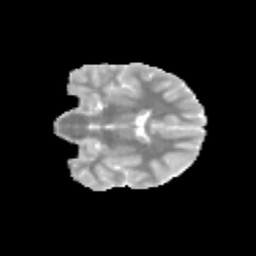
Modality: MD
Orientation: coronal
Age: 13
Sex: female
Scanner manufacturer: siemens
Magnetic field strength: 3 T
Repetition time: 3.8 s
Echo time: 0.07 s